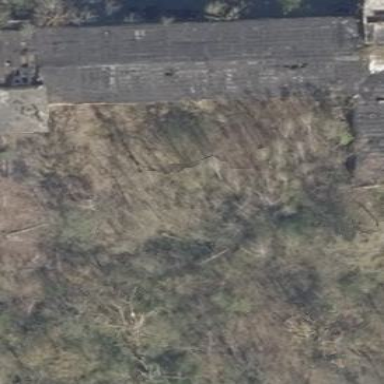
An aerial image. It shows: Ruins of building.